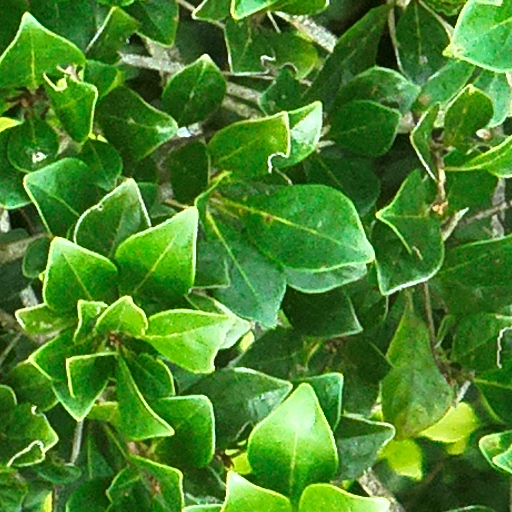
Species: Terminalia amazonia
GBIF accepted scientific name: Terminalia amazonica
Crown area (m\u00b2): 197.997